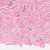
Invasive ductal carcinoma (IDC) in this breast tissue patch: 0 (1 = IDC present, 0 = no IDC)